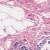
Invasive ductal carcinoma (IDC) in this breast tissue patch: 0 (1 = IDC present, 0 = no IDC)